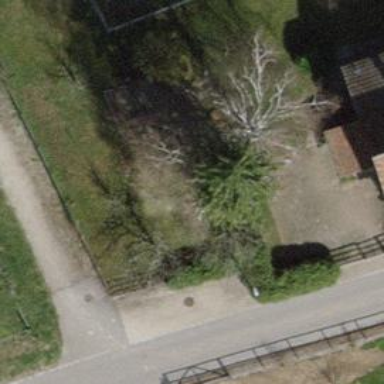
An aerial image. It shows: Urban area featuring tree as natural element.